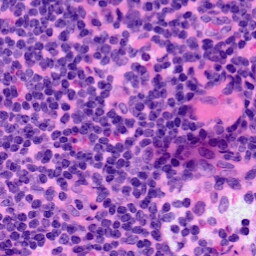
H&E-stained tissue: LymphNode